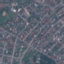
Land use / land cover: Residential